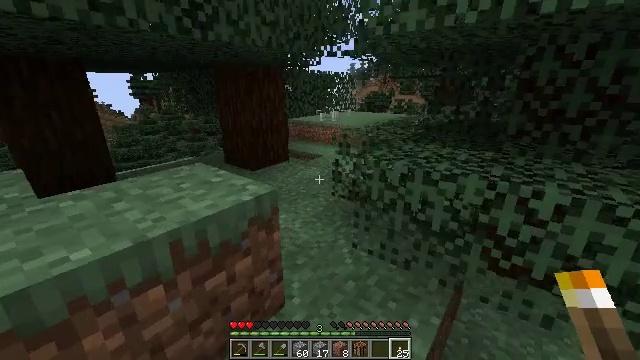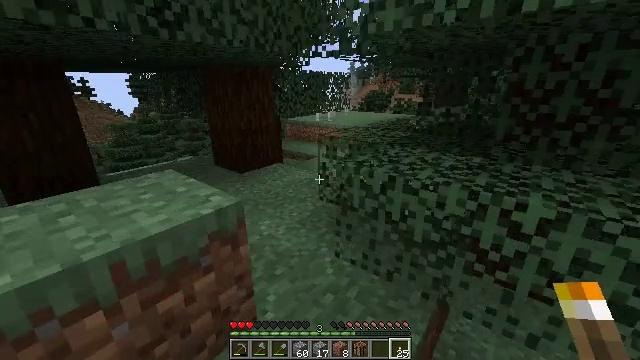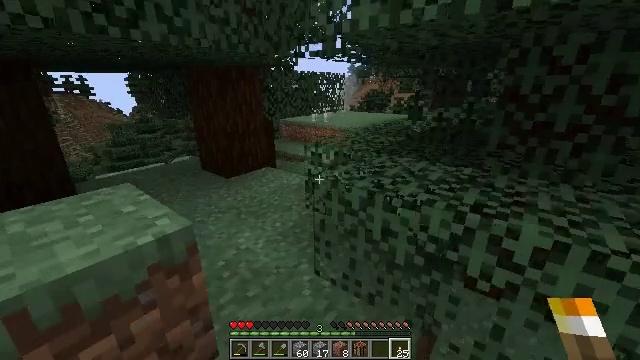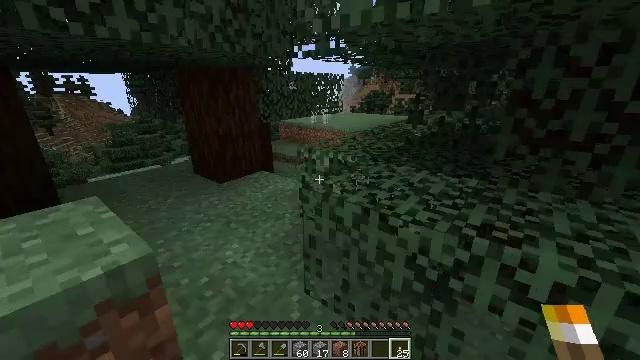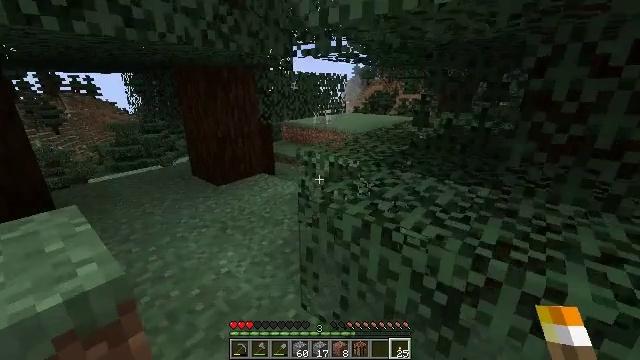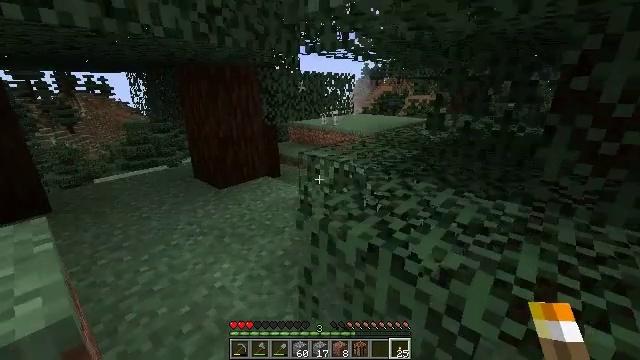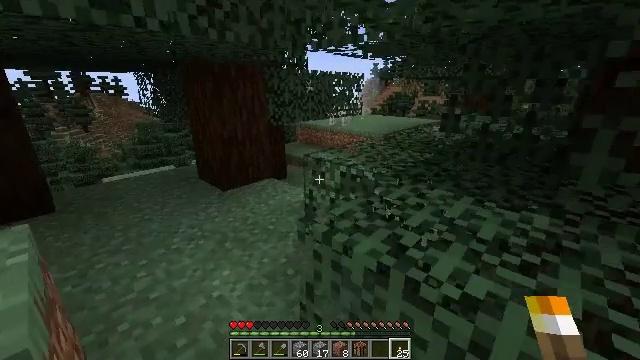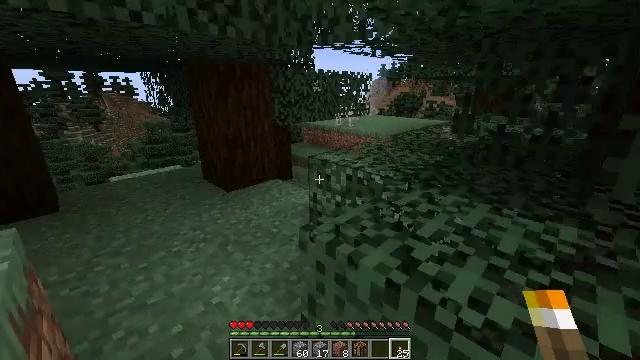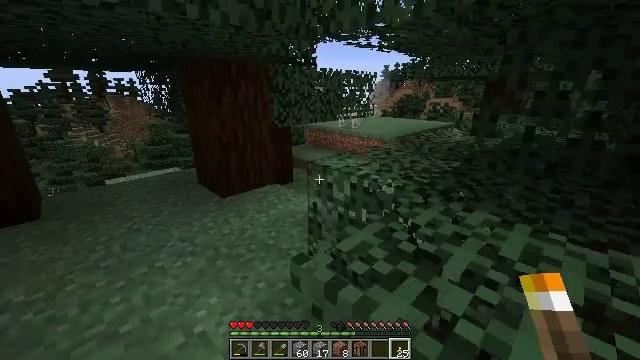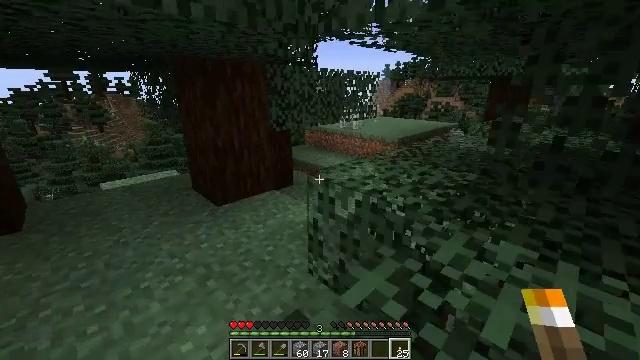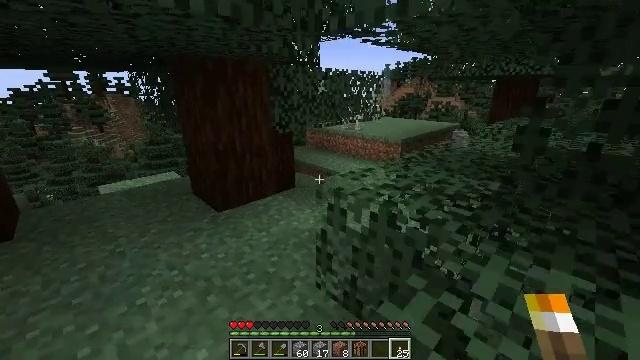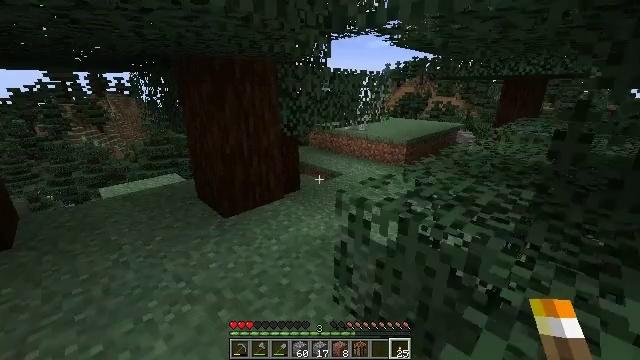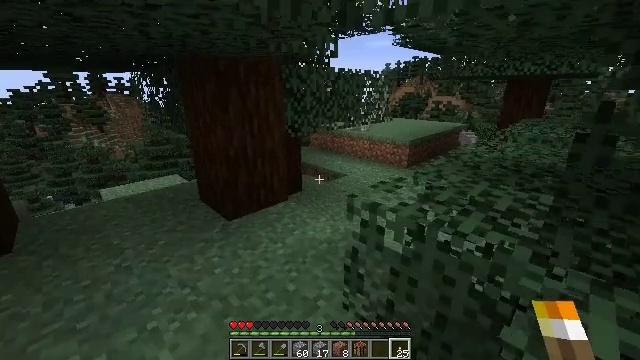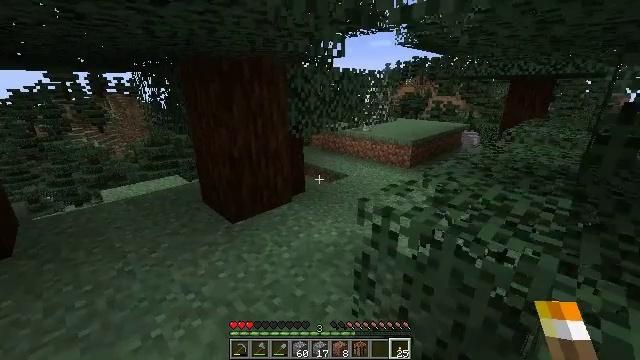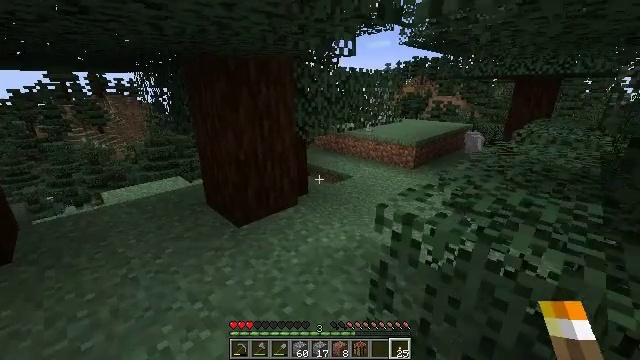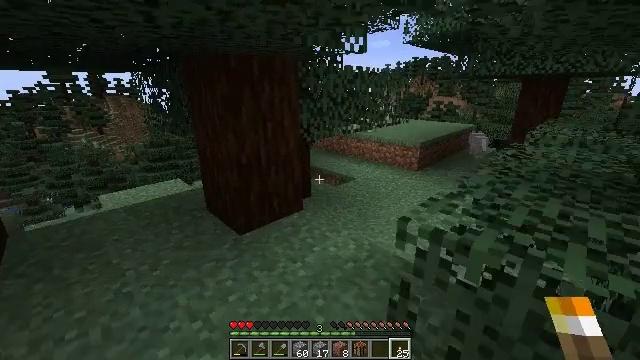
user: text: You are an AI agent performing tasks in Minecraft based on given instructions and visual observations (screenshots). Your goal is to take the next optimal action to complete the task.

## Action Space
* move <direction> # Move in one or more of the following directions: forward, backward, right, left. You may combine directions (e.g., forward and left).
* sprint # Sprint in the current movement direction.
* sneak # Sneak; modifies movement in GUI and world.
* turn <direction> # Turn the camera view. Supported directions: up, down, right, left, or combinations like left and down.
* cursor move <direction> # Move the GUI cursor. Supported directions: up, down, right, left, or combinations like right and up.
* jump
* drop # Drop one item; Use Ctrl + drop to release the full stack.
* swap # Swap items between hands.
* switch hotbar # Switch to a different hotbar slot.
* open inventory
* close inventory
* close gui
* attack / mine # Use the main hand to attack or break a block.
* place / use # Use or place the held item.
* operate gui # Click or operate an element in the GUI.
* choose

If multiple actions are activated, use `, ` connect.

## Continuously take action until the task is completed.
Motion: motion action
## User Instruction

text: Hunt a salmon.
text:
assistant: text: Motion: move forward and move right
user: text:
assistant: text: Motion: move forward
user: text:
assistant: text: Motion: move forward
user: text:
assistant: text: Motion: move forward
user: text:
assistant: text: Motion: move forward, turn left
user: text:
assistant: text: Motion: move forward, turn left
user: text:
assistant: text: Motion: move forward, turn left
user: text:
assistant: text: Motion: move forward
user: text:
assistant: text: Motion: move forward
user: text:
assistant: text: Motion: move forward
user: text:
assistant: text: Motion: move forward
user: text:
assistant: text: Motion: move forward
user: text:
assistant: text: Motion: move forward
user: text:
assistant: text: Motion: move forward
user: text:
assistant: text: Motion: move forward
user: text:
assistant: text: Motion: move forward
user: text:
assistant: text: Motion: move forward
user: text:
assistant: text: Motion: move forward and move left
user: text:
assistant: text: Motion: move forward and move left, turn right
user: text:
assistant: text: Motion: move forward and move left, turn right
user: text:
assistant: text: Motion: move forward and move left, turn right
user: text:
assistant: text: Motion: move forward, turn right and down
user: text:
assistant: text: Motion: move forward, turn right
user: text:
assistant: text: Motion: move forward, turn right
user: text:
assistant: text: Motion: move forward, turn right
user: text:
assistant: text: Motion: move forward, turn right
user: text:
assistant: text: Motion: move forward, turn right
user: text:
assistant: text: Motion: move forward and move right
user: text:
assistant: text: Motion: move forward and move right
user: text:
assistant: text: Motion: move forward and move right